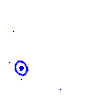
Particle: pion